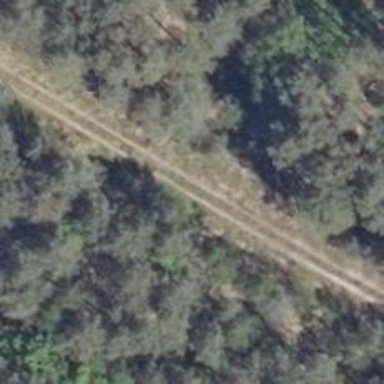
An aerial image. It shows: Track with grade 5 tracktype.